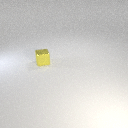
small yellow metal cube